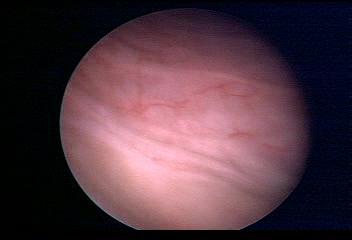
Modality: WLC
Class: Normal mucosa
Bladder cancer association: No